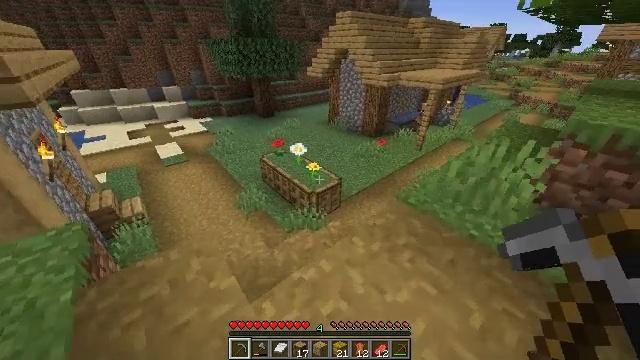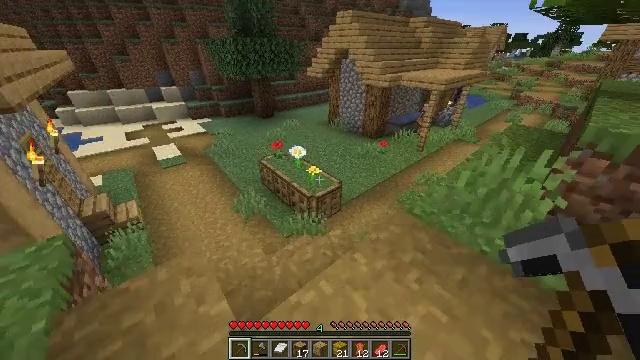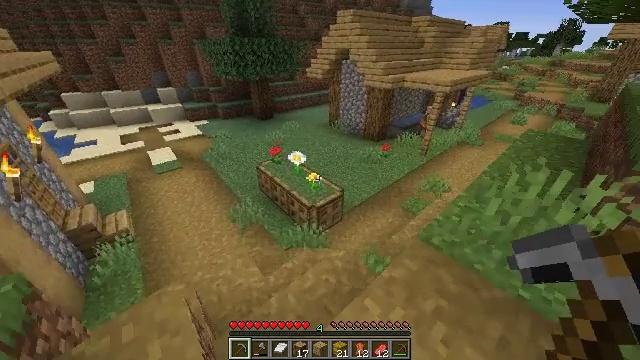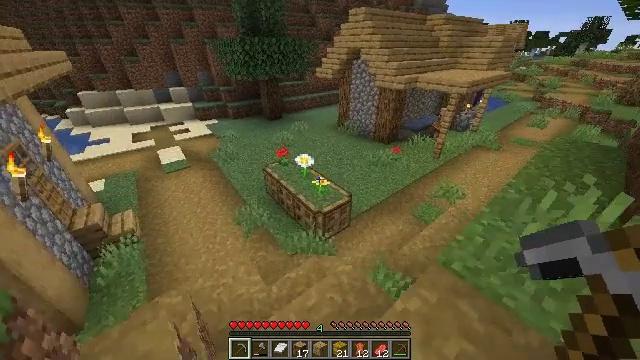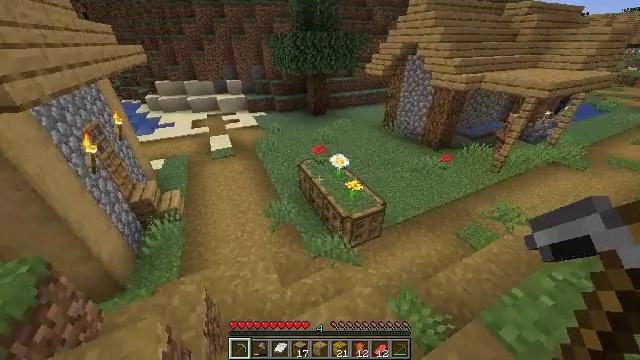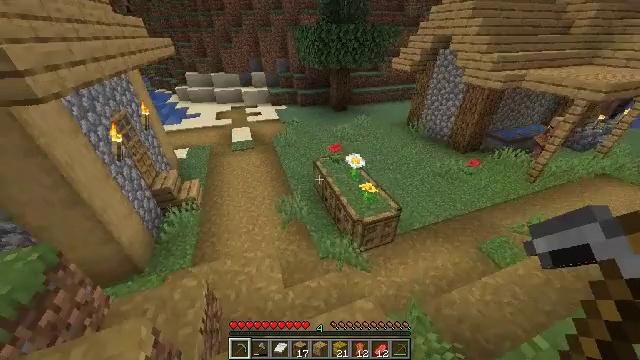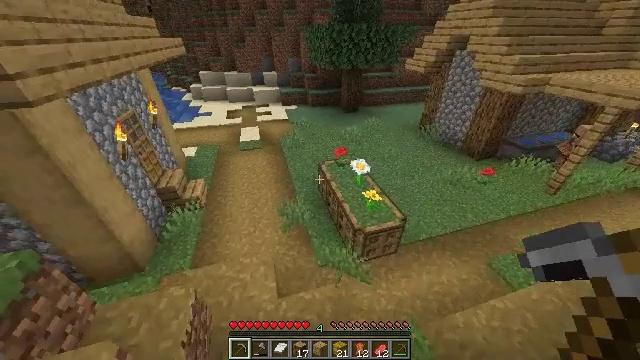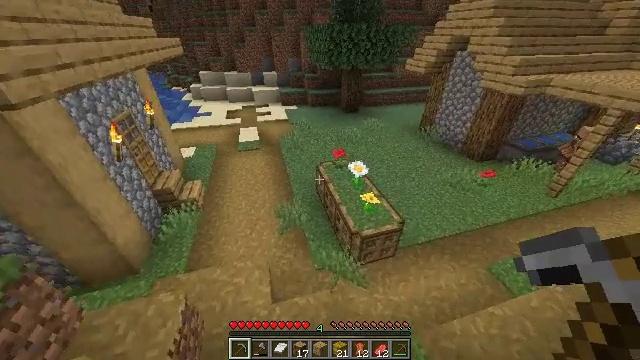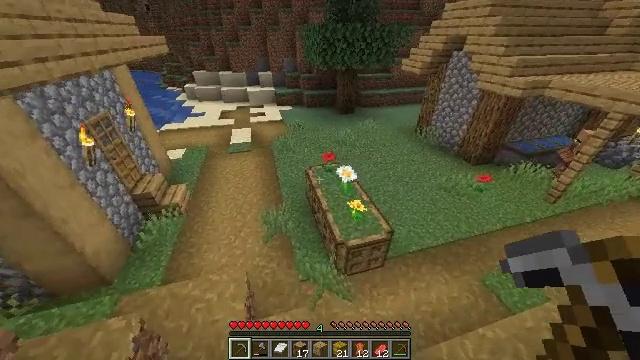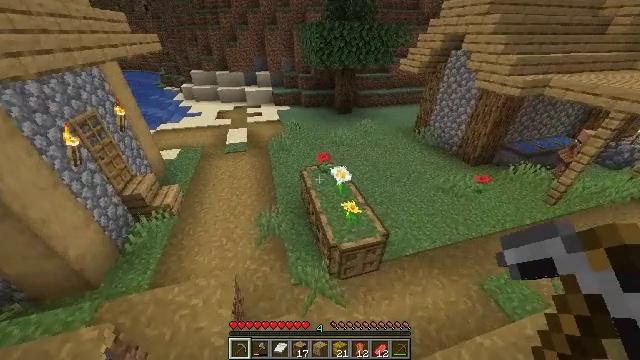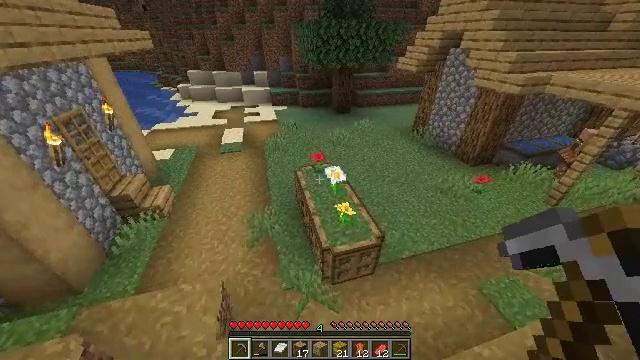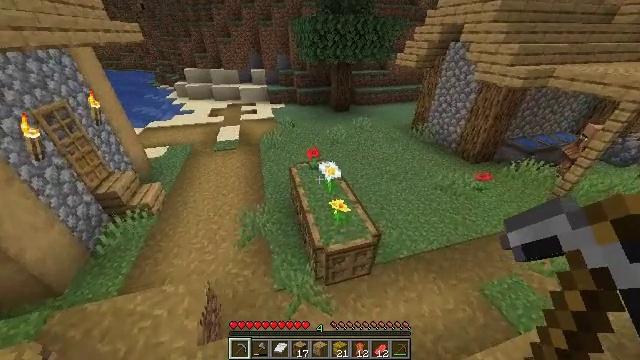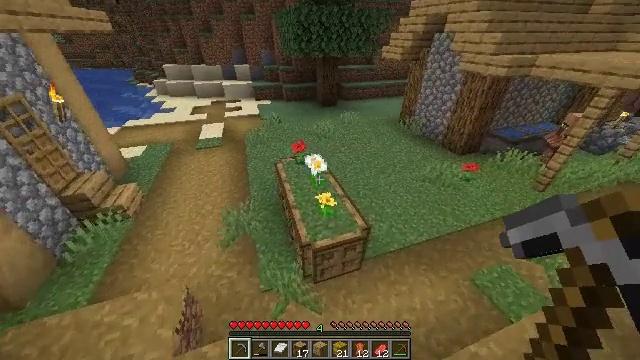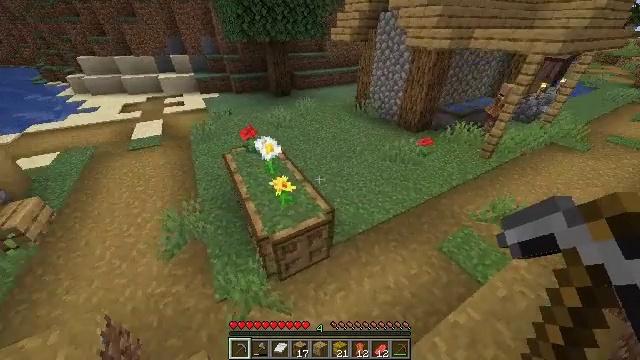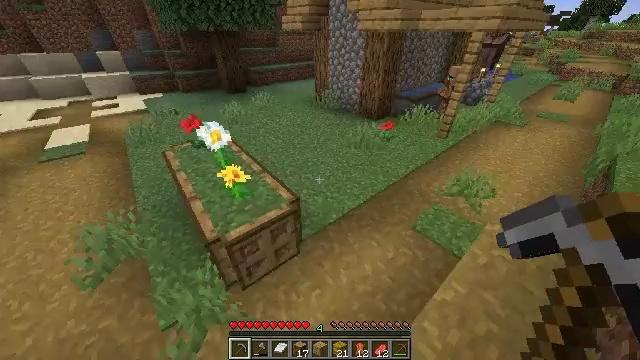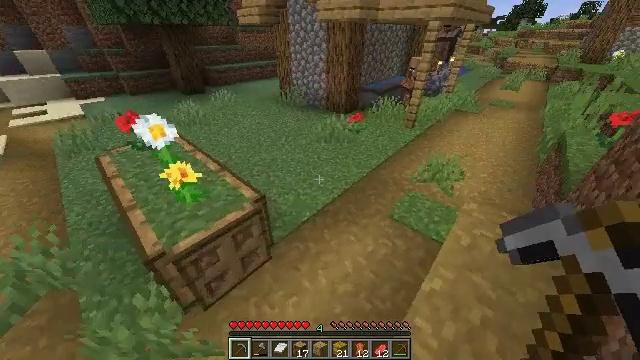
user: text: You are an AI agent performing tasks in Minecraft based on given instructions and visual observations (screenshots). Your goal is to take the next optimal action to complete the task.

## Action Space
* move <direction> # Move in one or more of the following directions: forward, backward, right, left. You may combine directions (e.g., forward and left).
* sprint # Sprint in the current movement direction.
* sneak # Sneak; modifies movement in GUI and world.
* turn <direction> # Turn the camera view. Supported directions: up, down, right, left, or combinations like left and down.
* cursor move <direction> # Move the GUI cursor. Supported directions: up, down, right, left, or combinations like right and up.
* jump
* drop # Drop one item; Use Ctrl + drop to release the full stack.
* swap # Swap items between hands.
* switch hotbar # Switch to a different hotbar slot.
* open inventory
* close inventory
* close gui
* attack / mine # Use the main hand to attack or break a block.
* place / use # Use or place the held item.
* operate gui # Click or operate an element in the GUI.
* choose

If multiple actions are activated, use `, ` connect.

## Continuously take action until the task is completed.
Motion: motion action
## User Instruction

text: Mine the clay from the riverbed.
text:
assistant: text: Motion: move forward
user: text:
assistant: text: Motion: move forward
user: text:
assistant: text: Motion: move forward and move right, turn left
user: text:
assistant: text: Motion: move forward and move right, turn left and down
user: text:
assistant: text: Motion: move forward and move right, turn left and down
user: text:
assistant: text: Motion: move forward and move right, turn left
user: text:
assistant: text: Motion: move forward and move right
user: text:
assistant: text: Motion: move forward and move right
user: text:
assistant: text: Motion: move forward and move right
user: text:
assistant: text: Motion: move forward and move right
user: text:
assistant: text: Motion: move forward and move right
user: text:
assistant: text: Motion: move forward and move right, turn right
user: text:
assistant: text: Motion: move forward and move right, turn right and down
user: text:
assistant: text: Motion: move forward and move right, turn right
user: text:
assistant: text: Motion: move forward and move right, turn right
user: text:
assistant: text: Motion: move forward and move right, turn right and up
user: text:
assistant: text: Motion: move forward and move right, turn right and up
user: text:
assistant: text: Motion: move forward and move right, turn right
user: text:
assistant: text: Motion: move forward and move right
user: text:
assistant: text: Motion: move forward
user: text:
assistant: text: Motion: move forward, turn right and up
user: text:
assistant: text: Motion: move forward, turn right and up, jump
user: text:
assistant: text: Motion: move forward, turn right and up, jump
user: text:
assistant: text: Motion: move forward, turn right and down, jump
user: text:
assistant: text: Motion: move forward
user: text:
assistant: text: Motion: move forward
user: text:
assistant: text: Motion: move forward
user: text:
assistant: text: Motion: move forward
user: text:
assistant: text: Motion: move forward
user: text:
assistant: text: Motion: move forward